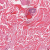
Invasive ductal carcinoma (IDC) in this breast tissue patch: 0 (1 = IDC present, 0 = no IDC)